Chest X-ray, PA view. Patient: 41 years old, sex M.
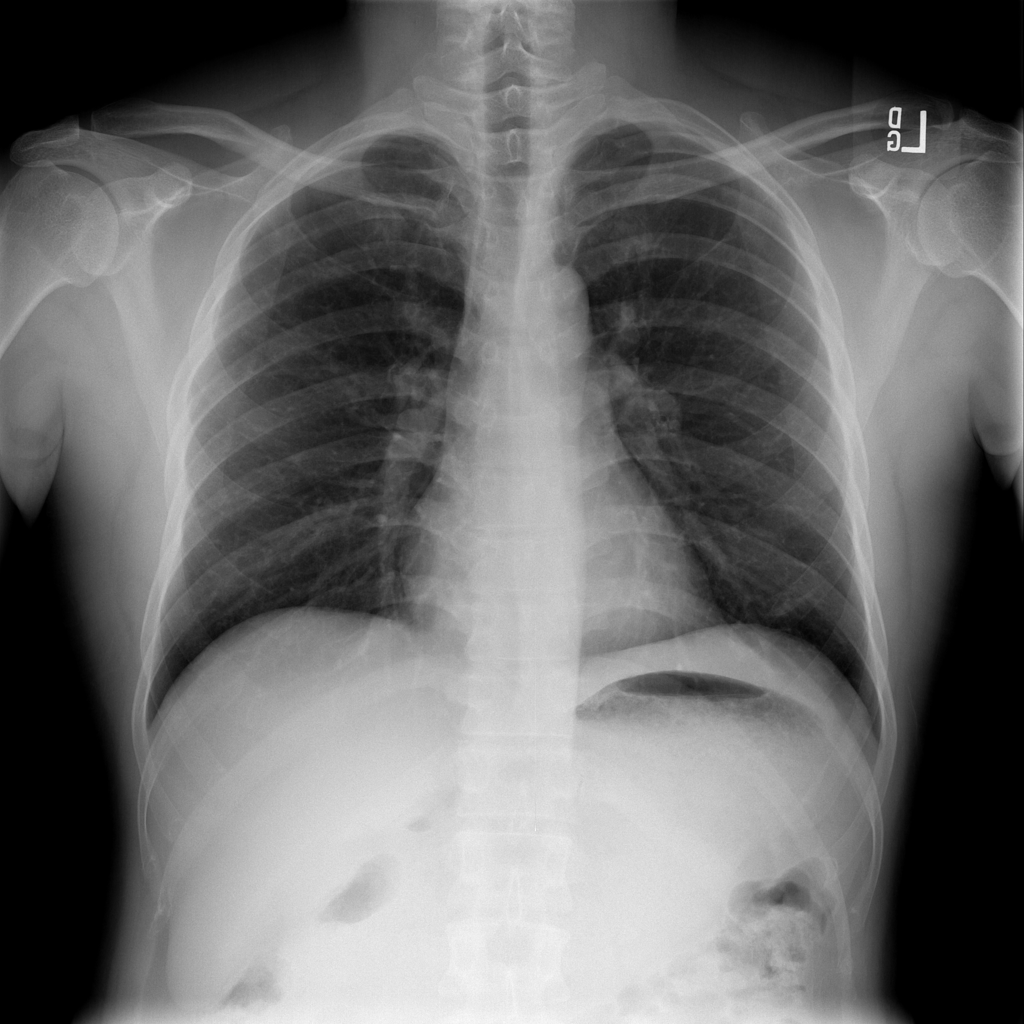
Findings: No Finding